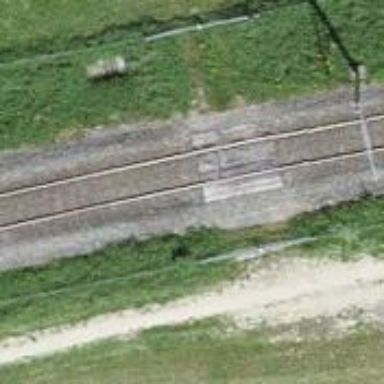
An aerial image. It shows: One railway track on embankment with electrified contact line.